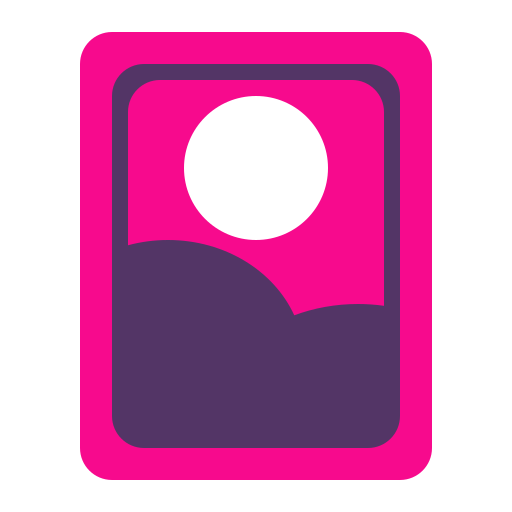
flower playing cards flat